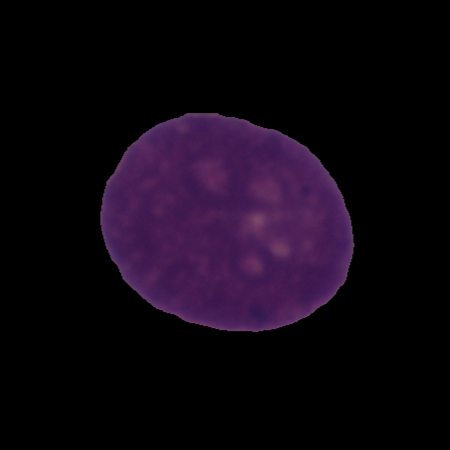
Label: cancer